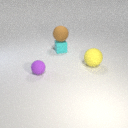
small cyan rubber cube behind large yellow rubber sphere